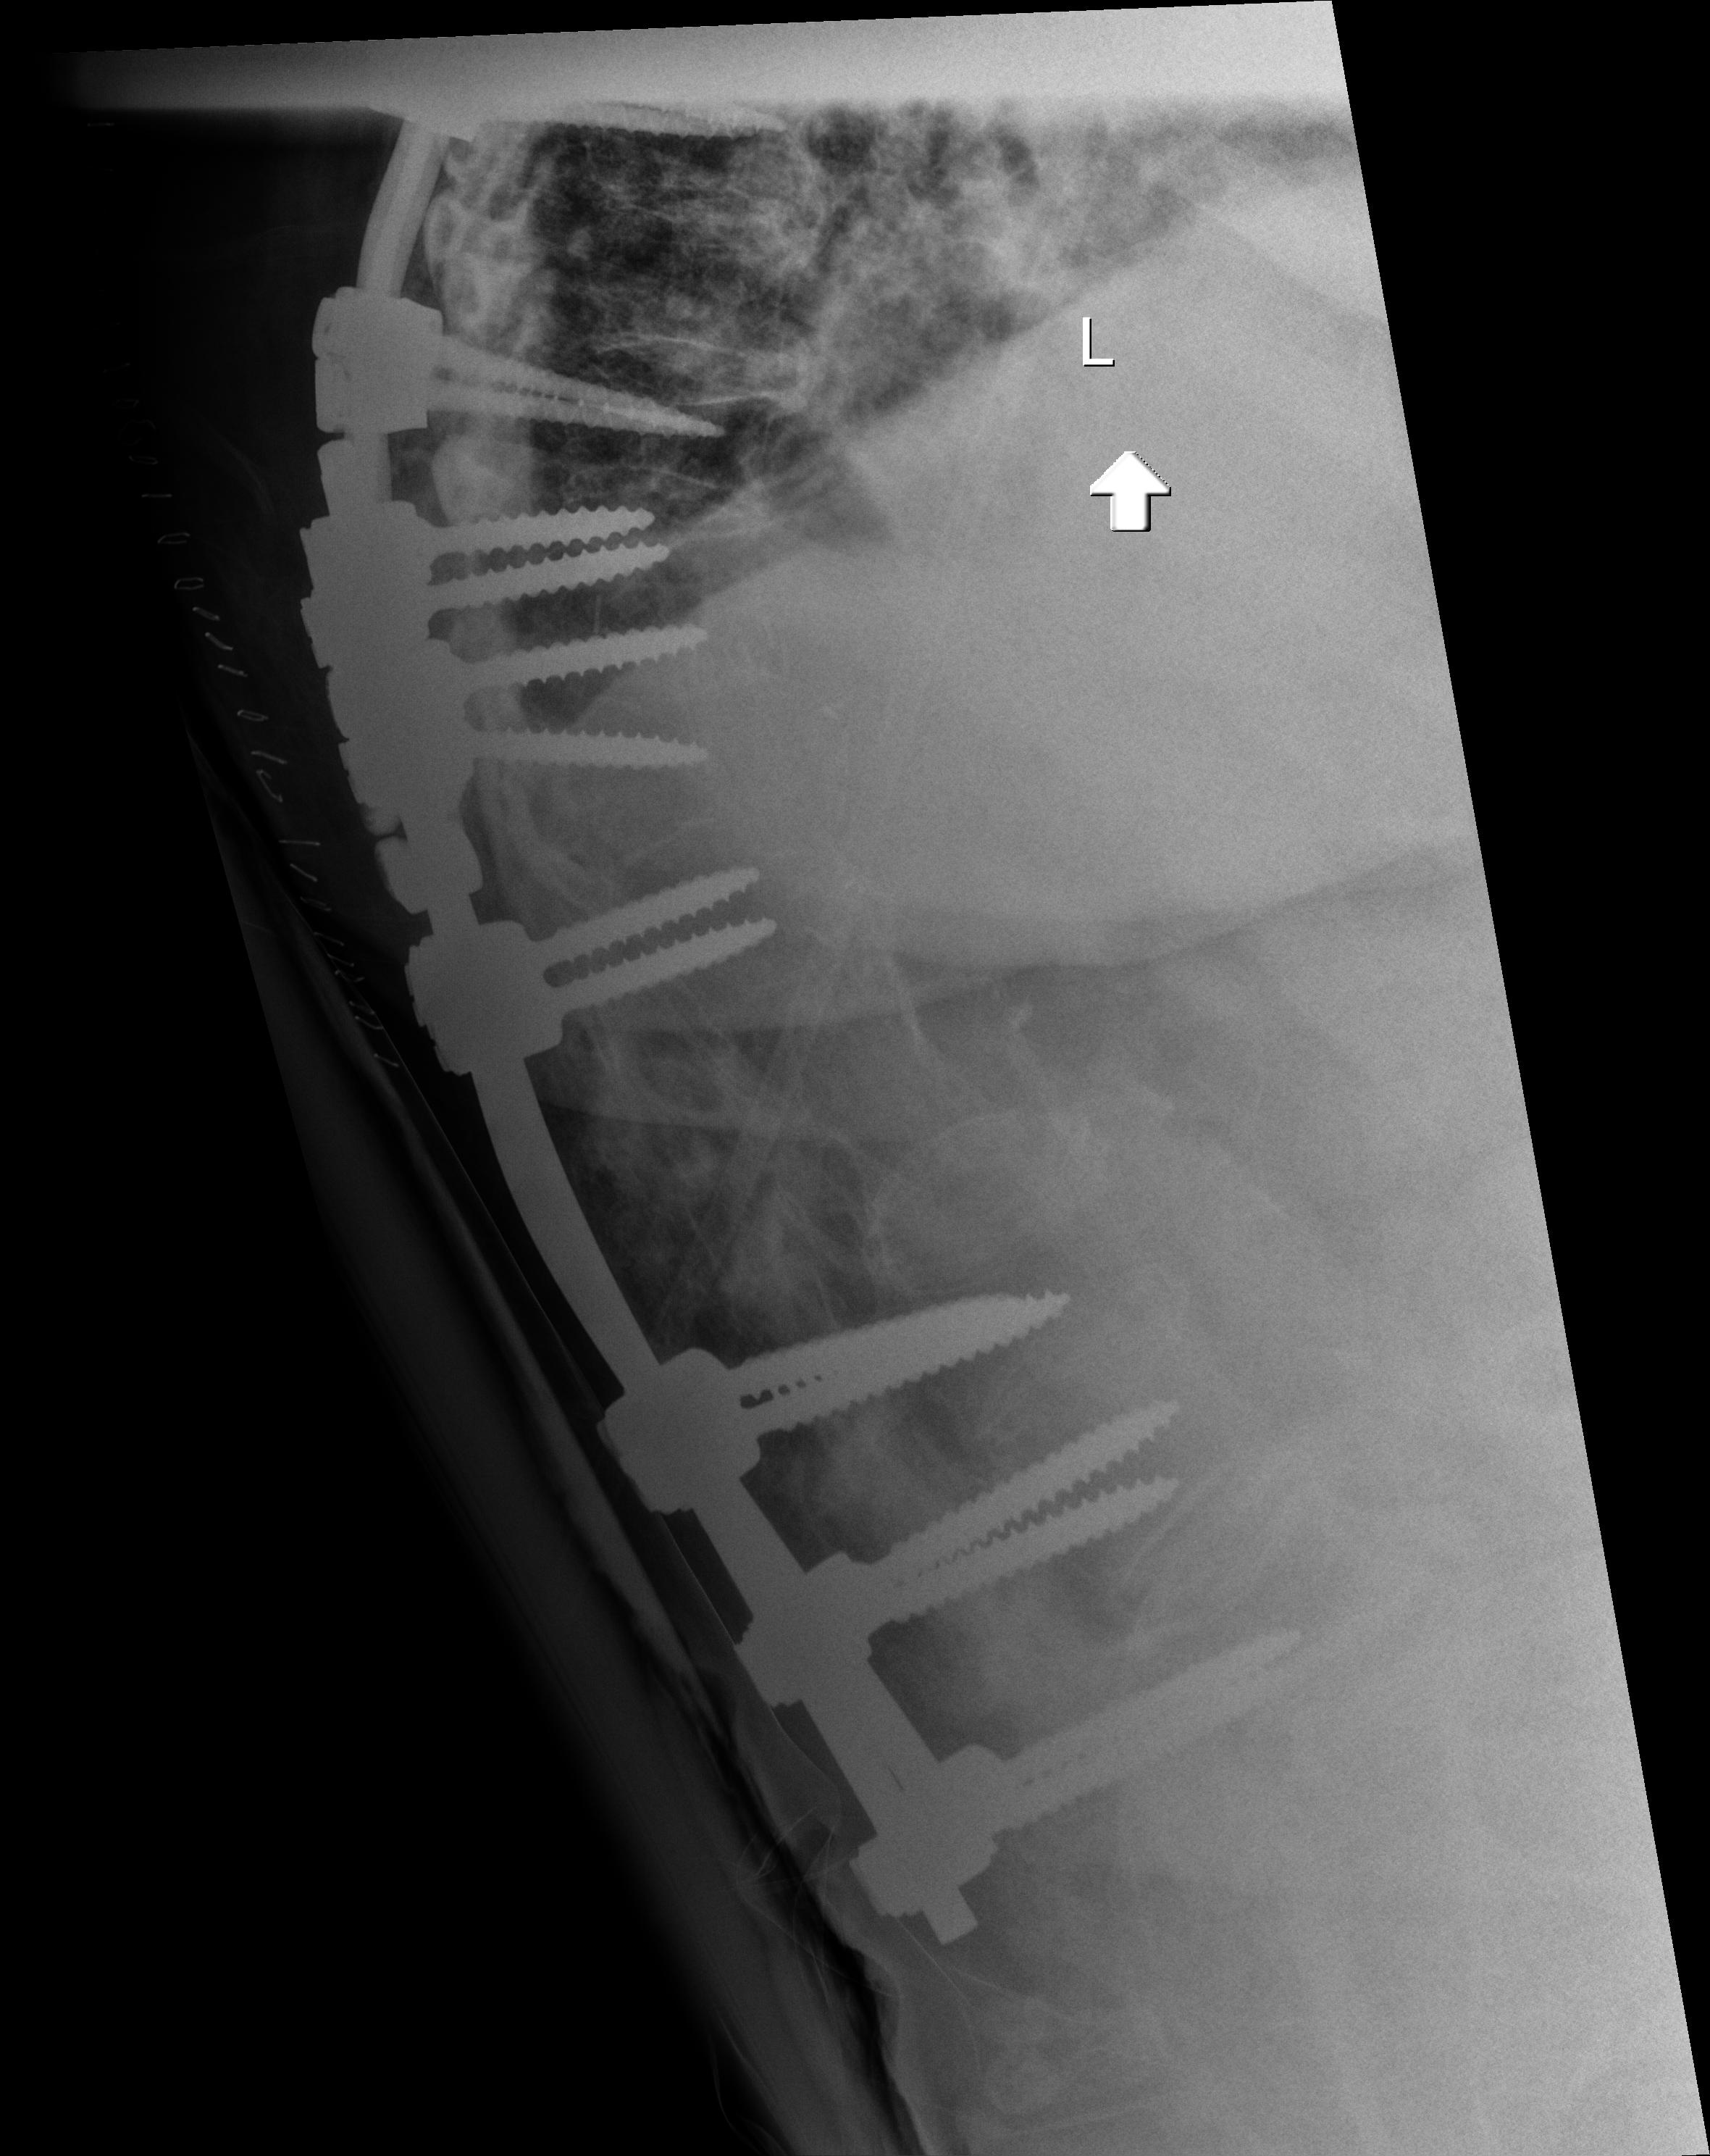
View: LATERAL
Implant manufacturer: medtronic solera